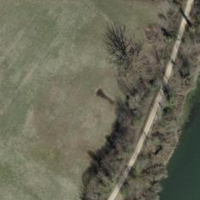
EUNIS habitat code: 25
Species observed at this site:
Euphorbia cyparissias
Gryllus campestris